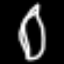
Label: leaf